Question: I'm trying to add a 'PreferenceFragment'in my application. The problem is, it's auto placed on top of my 'NavigationDrawer'.
'''
public class SetPreferenceActivity extends Activity {
@Override
protected void onCreate(Bundle savedInstanceState) {
// TODO Auto-generated method stub
super.onCreate(savedInstanceState);
setContentView(R.layout.settings);
navigationDrawer(); // Loads the NavigationDrawer
getFragmentManager().beginTransaction().replace(android.R.id.content,
new Settings()).commit();
}
'''
As you can see I load the "SettingsFragment" and replace the content with it? (I'm unsure) but it places it on top of everything else.. Here's my Settings fragment.
'''
public class Settings extends PreferenceFragment {
static final String TAG = "MAIN";
@Override
public void onCreate(Bundle savedInstanceState){
super.onCreate(savedInstanceState);
addPreferencesFromResource(R.xml.preferences);
}
'''
Everything work as expected, BUT the PreferenceFragment are loaded in front, covering up the NavigationDrawer slideout, I tried calling 'bringToFront();' on the listview, with no luck.
A picture for reference :

Is it possible to tell the fragment to load behind the listview? I also tought about loading the fragment in a ViewPager, but I get an error that the Pager Adapter wont accept fragments of type PreferenceFragment.
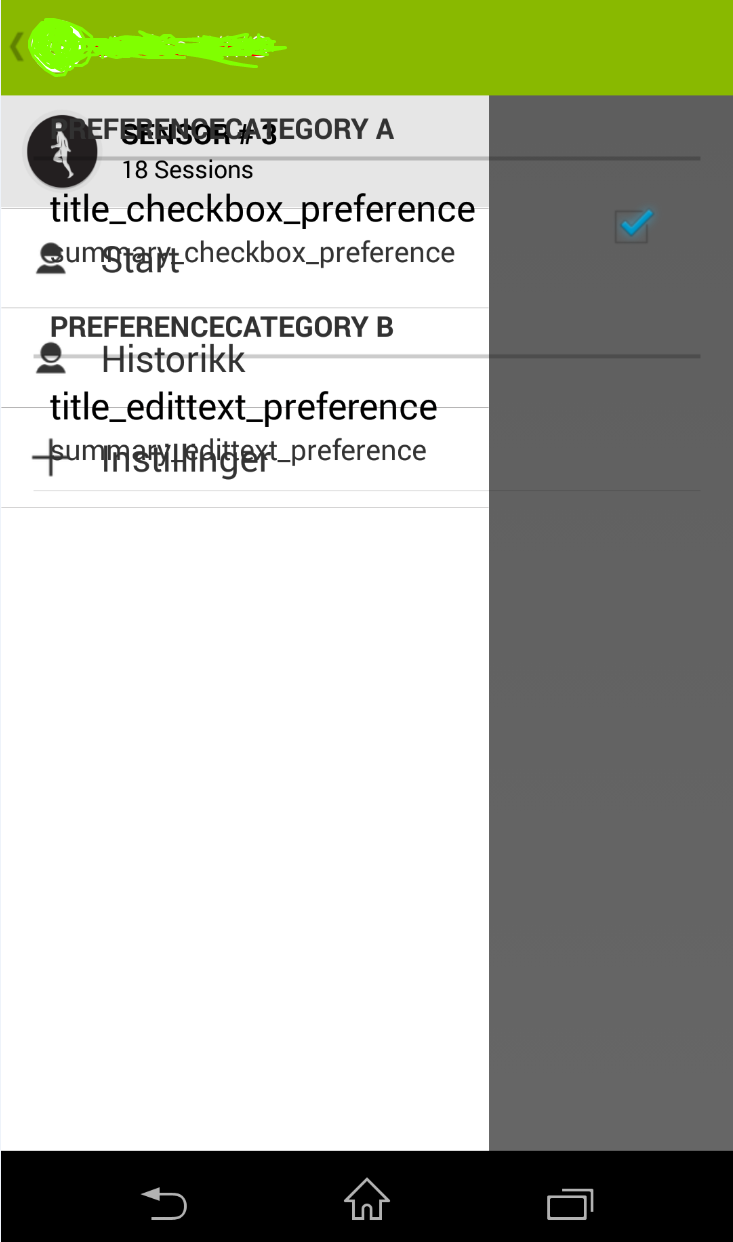
Answer: Don't replace 'android.R.id.content', use the the id of the 'FrameLayout' you have in the layout that contains your 'DrawerLayout'.